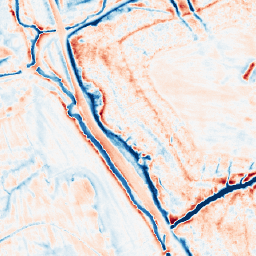
Category: edge_preserving
Decomposition family: anisotropic_diffusion
Decomposition parameters: iterations: 50
kappa: 10
gamma: 0.15
Upsampling method: area
Upsampling parameters: scale: 2
Upsampling scale: 2